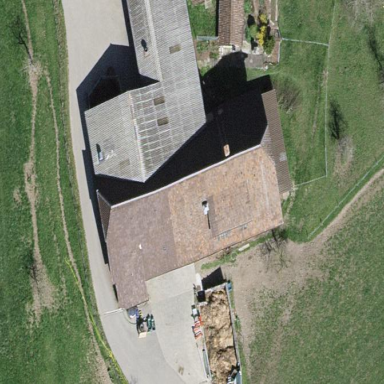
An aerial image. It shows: Farm building.